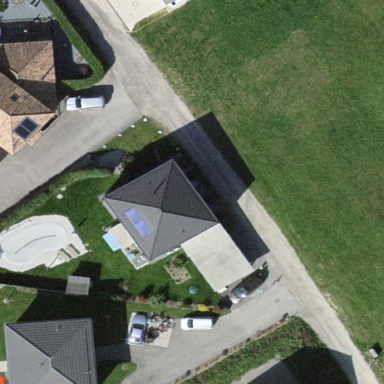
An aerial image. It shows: Simple house.